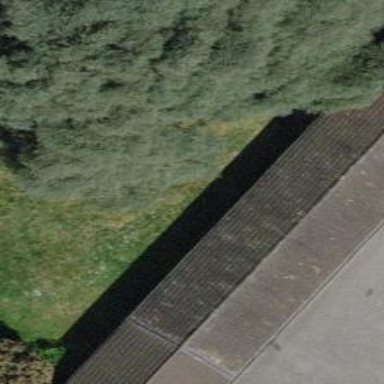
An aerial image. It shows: View of roof of building.